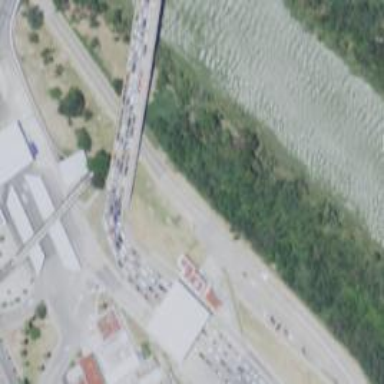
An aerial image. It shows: Primary link highway.